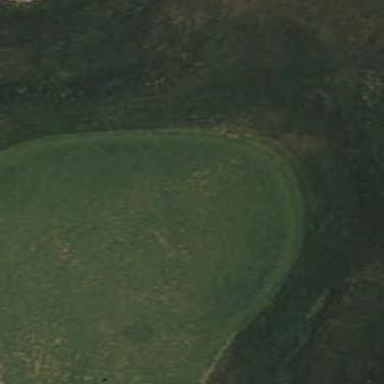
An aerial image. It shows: Golf green.